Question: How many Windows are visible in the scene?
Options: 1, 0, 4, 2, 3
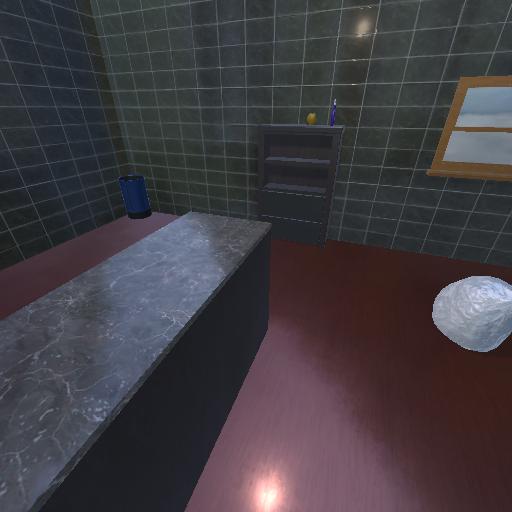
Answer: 1